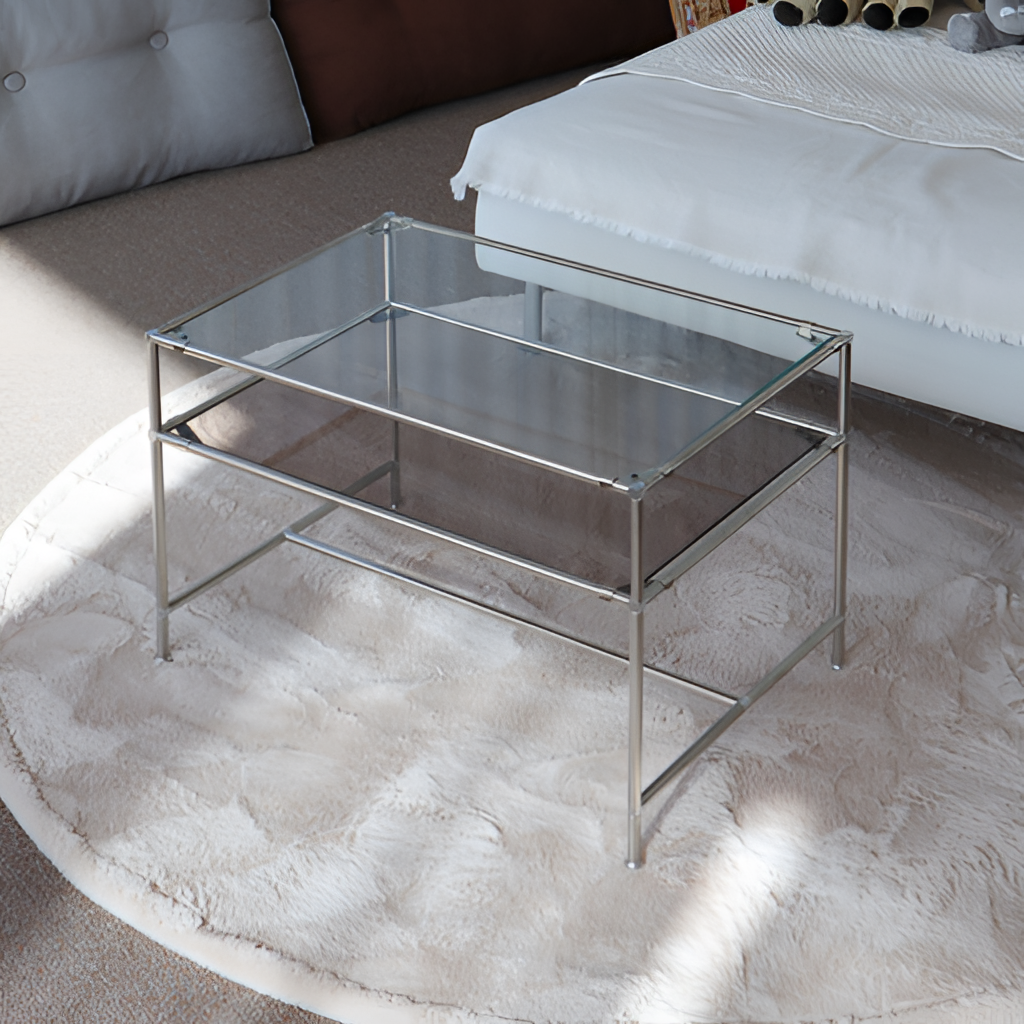
living room, silver metal and glass coffee table, modern, carpet flooring, with solid pattern, wallpaper